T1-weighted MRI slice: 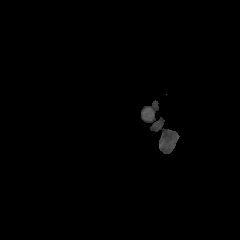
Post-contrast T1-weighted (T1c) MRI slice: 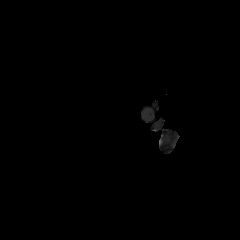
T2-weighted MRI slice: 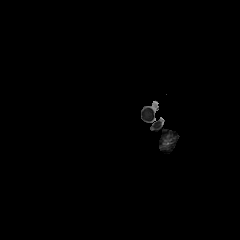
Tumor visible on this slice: no